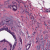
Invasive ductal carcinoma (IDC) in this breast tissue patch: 0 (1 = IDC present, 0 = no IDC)